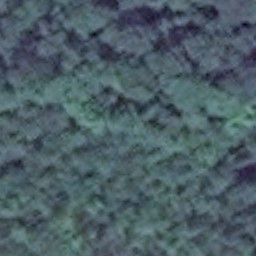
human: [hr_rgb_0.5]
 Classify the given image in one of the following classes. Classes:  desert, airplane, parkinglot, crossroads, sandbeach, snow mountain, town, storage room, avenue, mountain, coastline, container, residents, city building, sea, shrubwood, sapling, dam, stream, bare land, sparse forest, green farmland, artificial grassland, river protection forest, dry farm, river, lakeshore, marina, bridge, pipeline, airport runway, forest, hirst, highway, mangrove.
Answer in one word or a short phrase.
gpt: forest